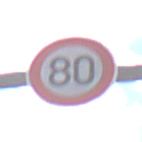
Verkehrszeichen: Geschwindigkeit80
Umgebung: Outdoor, Nature
Tageszeit: Midday
Wetter: PartlyCloudy
Licht: Natural
Jahreszeit: NotSpecified
Kontrast: LowContrast